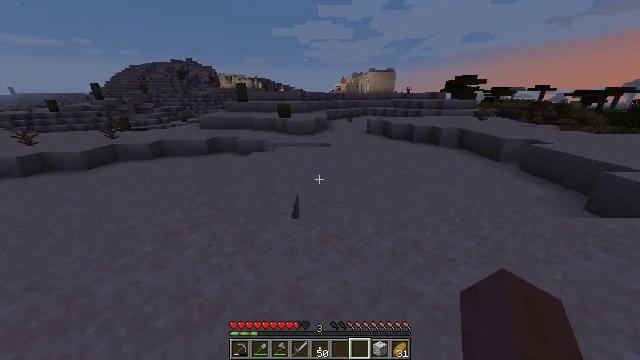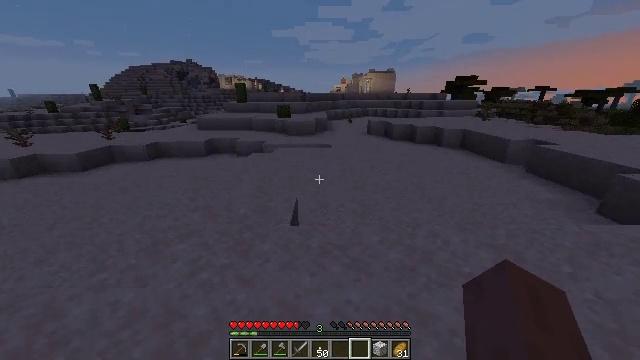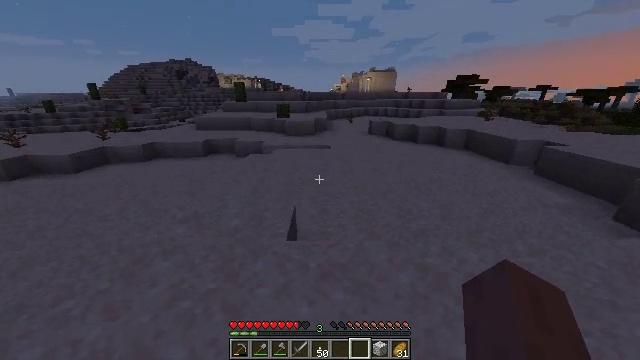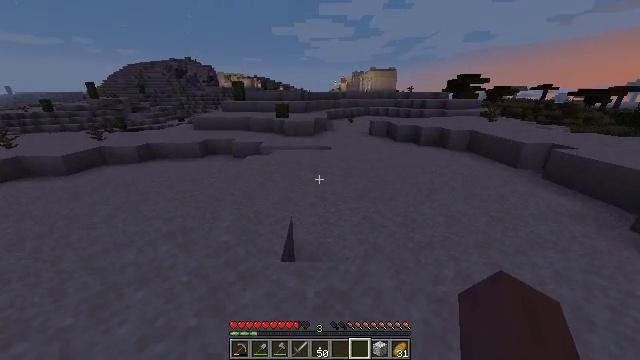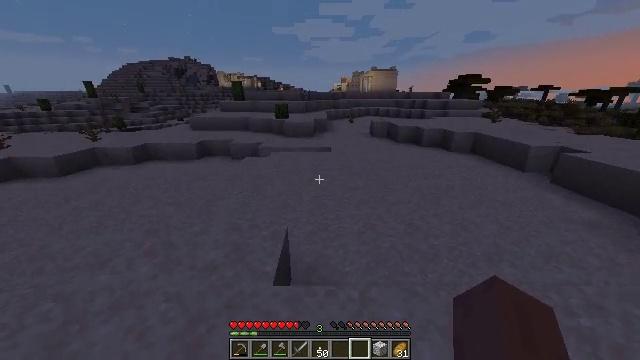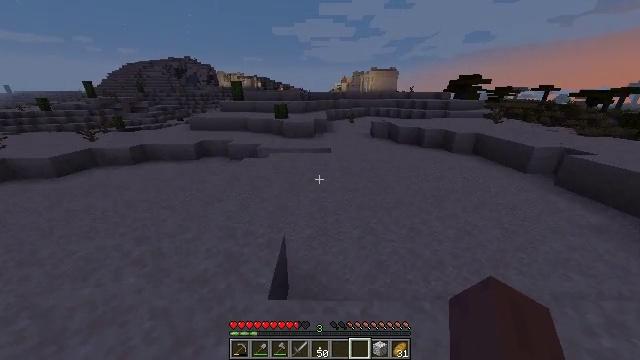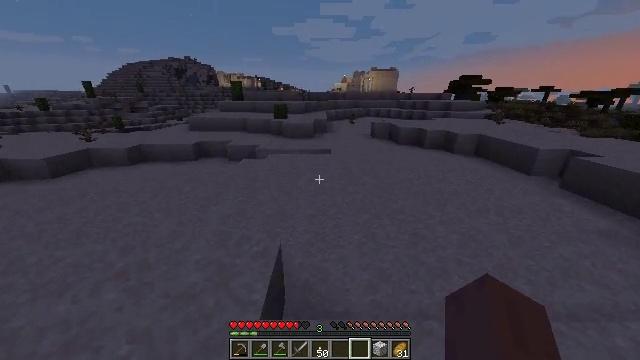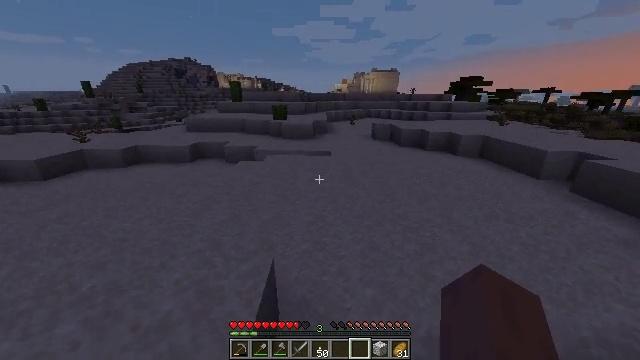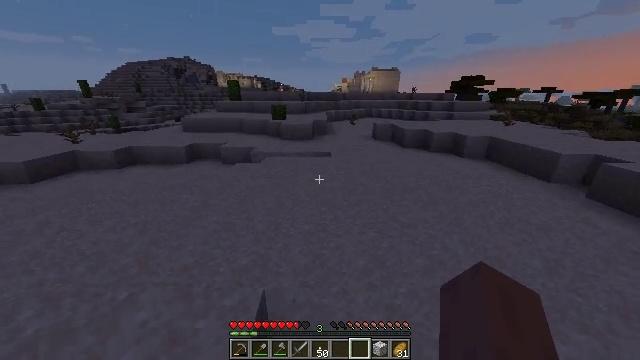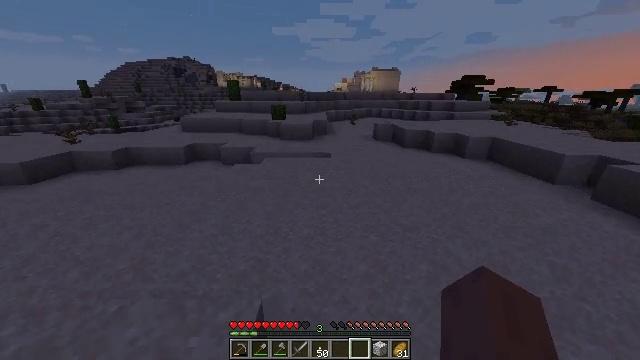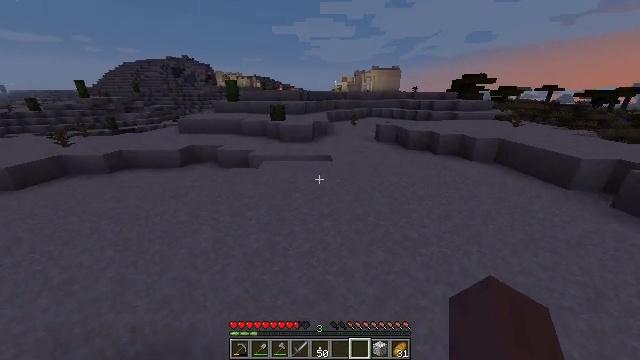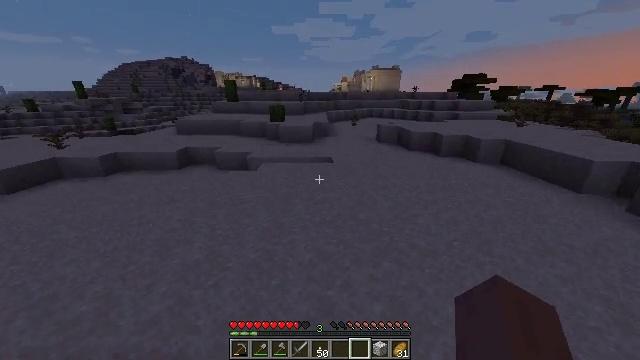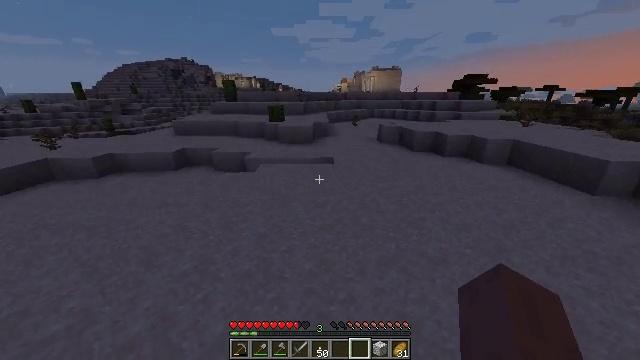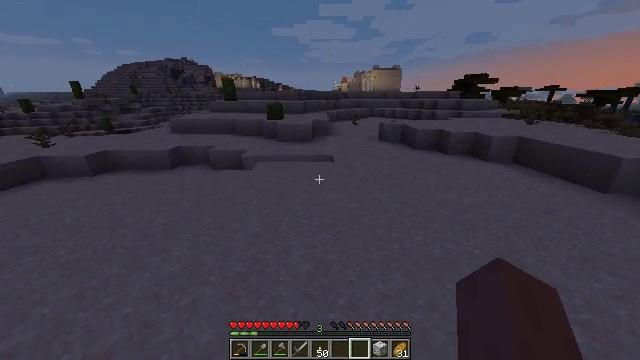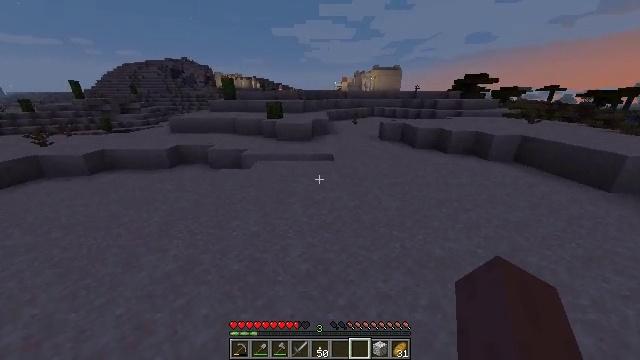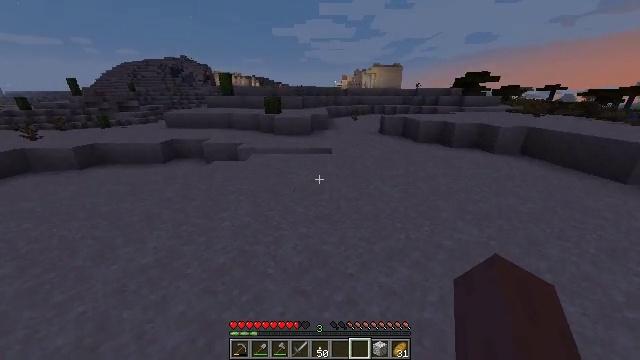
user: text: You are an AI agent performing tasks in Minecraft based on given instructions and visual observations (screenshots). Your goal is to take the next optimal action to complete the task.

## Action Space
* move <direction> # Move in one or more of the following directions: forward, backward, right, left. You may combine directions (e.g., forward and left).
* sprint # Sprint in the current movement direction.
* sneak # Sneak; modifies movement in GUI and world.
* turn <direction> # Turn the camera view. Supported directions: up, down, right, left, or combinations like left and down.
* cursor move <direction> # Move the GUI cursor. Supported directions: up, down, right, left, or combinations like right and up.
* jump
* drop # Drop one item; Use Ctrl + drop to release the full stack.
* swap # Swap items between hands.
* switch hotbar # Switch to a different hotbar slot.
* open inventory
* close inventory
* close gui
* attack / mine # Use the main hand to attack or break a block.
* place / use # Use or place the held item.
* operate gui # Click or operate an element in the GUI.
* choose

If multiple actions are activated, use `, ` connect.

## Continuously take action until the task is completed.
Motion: motion action
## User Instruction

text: Break the jungle button from its place.
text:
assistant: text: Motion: move forward, sprint
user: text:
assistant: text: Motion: move forward, sprint
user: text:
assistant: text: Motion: move forward, sprint
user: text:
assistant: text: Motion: move forward, sprint
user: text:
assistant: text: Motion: move forward, sprint
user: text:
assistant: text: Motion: move forward, sprint
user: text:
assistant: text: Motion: move forward, sprint
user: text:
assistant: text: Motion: move forward, sprint
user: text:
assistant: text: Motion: move forward, sprint
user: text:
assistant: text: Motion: move forward, sprint
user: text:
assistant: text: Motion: move forward, sprint
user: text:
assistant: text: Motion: move forward, sprint
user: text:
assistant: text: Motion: move forward and move right, sprint
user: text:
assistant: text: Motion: move forward and move right, sprint
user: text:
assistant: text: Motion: move forward and move right, sprint
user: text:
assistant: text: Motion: move forward and move right, sprint
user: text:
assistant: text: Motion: move forward and move right, sprint
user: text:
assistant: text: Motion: move forward and move right, sprint
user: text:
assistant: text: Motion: move forward, sprint
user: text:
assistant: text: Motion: move forward, sprint
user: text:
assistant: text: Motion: move forward, sprint
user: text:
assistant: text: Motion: move forward, sprint, jump
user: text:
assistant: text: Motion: move forward, sprint, jump
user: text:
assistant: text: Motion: move forward, sprint, jump
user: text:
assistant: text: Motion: move forward, sprint, jump
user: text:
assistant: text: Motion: move forward, sprint, jump
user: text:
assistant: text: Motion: move forward, sprint, jump
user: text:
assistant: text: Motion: move forward, sprint
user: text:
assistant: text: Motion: move forward, sprint
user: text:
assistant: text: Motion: move forward, sprint